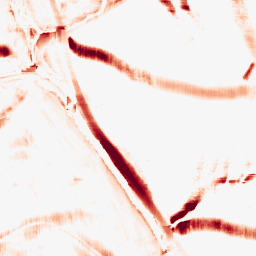
Category: morphological
Decomposition family: morphological_rect
Decomposition parameters: operation: opening
width: 20
height: 20
Upsampling method: sinc_blackman
Upsampling parameters: scale: 4
kernel_size: 16
Upsampling scale: 4